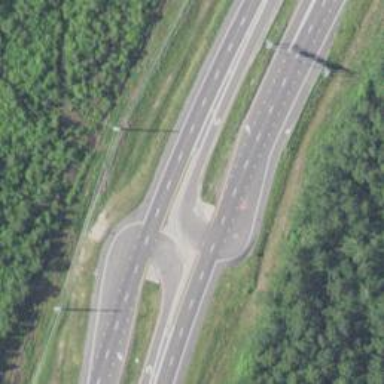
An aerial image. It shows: Trunk link highway.